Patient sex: M
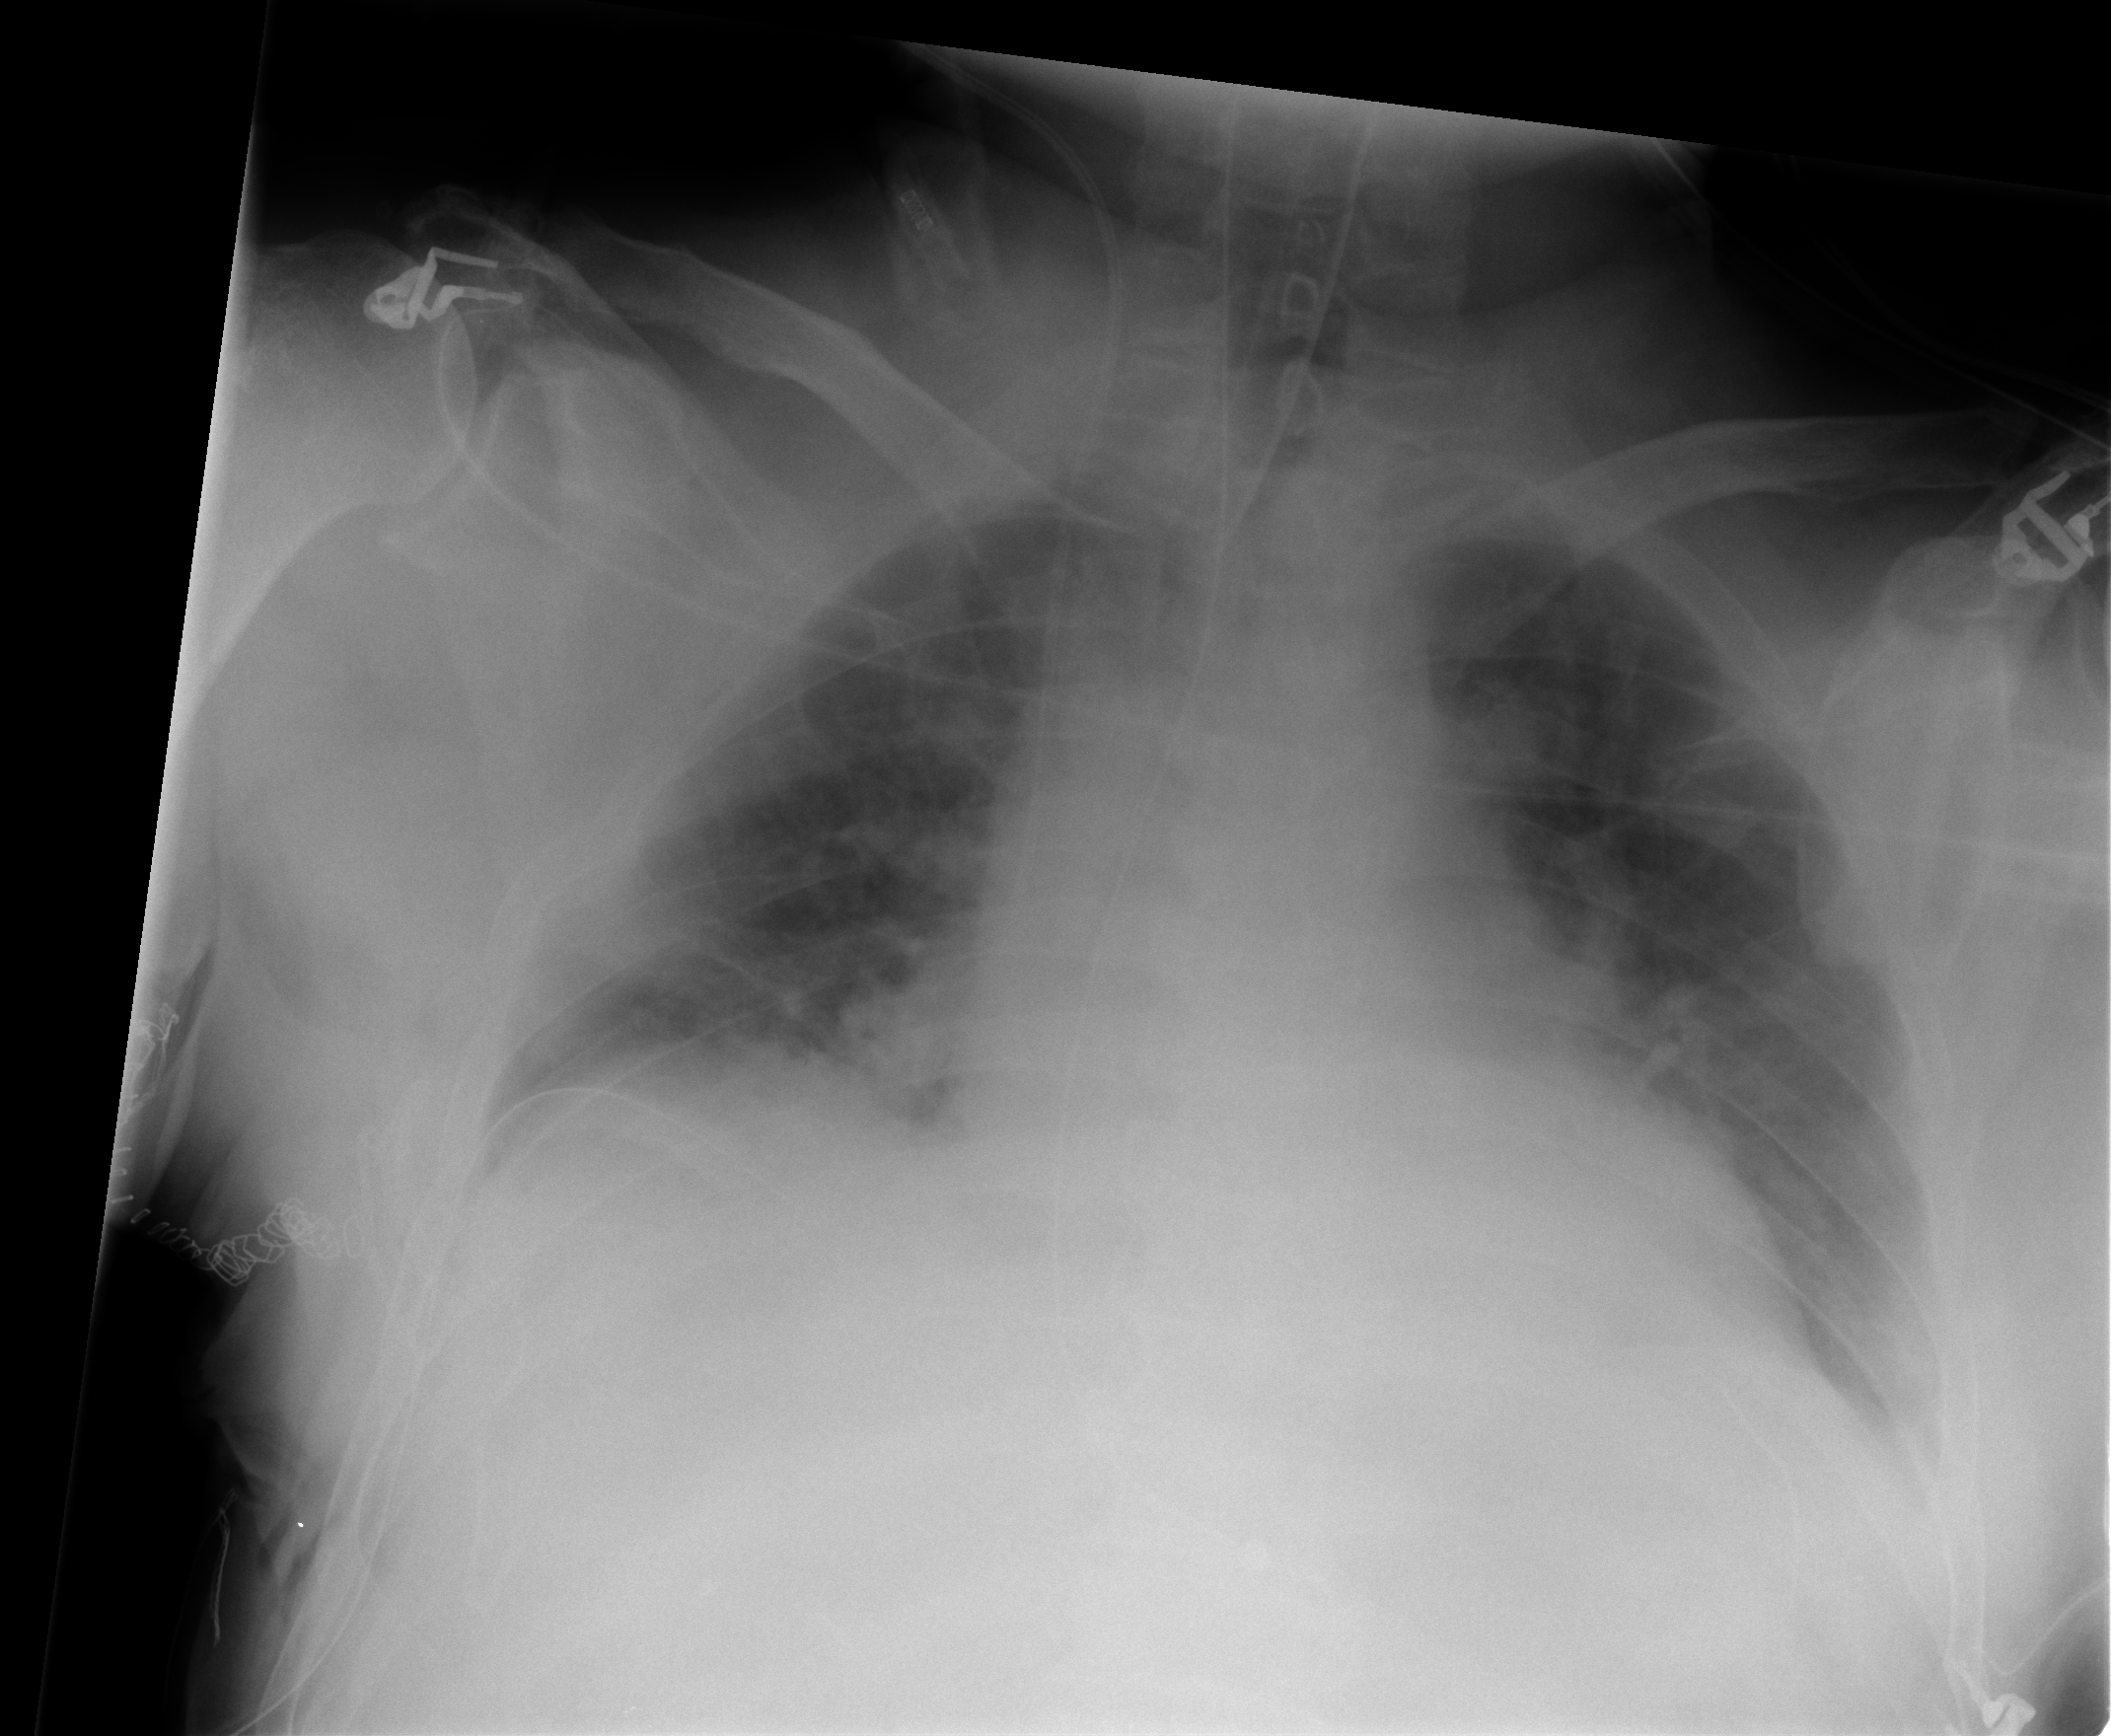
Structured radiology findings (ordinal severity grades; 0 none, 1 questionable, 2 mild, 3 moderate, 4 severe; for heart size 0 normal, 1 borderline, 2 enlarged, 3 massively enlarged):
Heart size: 2
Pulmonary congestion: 1
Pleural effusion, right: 0
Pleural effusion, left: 1
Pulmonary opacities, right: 0
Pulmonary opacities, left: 0
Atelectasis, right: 2
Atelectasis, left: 2